Question: I have a table from which I create a tree with multiple levels and parents. The table structure looks like this.

When I delete the "TitleID", I want all the children and even the grandchildren to be deleted.
What is the easiest way to do such in sql.
If I simple delete with "where ParentID=TitleID", only children with level 1 depth are deleted.
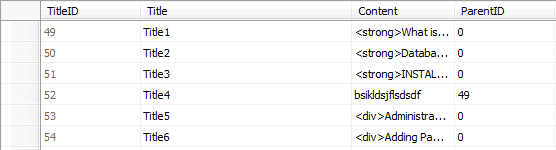
Answer: '''
DECLARE @TitleId INT
SELECT @@TitleId = 2
;WITH results AS(
SELECT TitleId
FROM myTable
WHERE TitleId = @TitleId
UNION ALL
SELECT t.TitleId
FROM myTable t
INNER JOIN ret r ON t.ParentID = r.TitleId
)
DELETE FROM myTable WHERE TitleId IN (SELECT TitleId FROM results )
'''